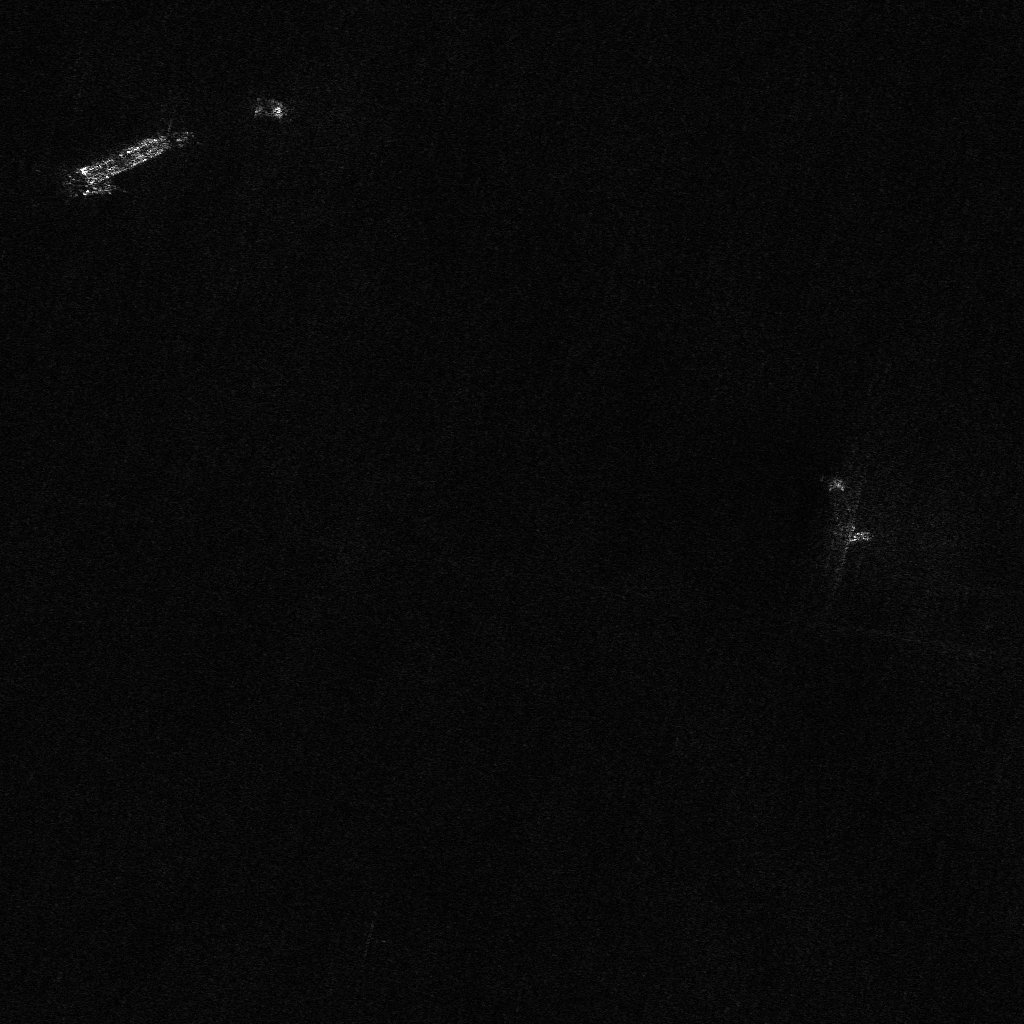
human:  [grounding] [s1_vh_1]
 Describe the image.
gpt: In the satellite image, there is  <ref>1 large container </ref> <box>[[79, 47, 86, 52, 90]]</box> located at right,  <ref>1 medium cell-container </ref> <box>[[11, 8, 14, 21, 67]]</box> located at top left,  <ref>1 medium container </ref> <box>[[24, 9, 28, 12, 21]]</box> located at top left.